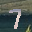
Label: 7